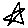
Label: star